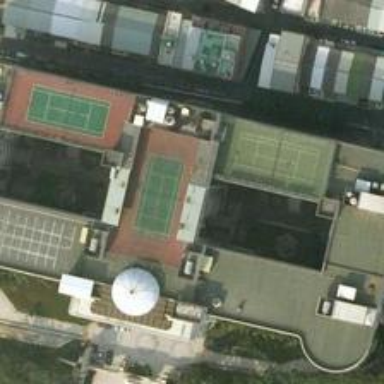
The three tennis courts are situated on the roof of the building .